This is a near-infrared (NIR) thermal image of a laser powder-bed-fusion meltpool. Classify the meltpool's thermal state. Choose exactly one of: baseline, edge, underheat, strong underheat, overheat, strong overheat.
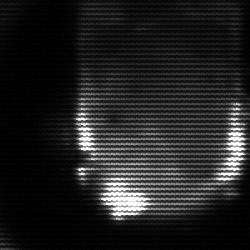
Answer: baseline